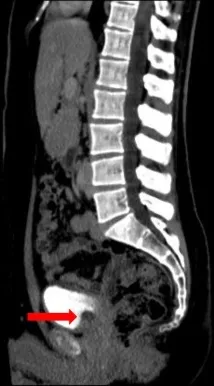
Sagittal. CT urography images showing a low-density cystic lesion measuring 1.5*1.4 cm in size at the midline of the upper part of the bladder neck region indicating an anteriorly positioned prostatic cyst (red arrow).
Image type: radiology (ct)